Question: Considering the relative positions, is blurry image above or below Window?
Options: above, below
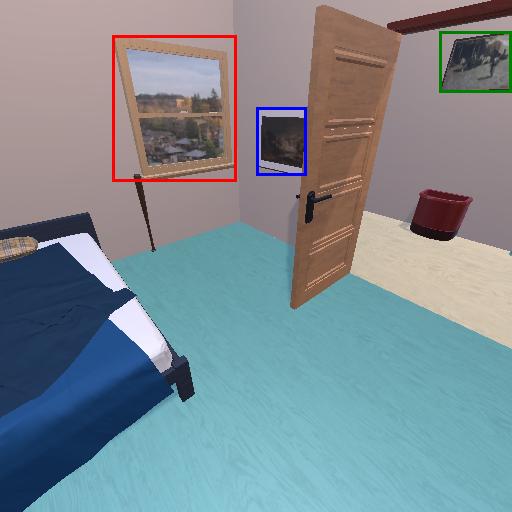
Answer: above